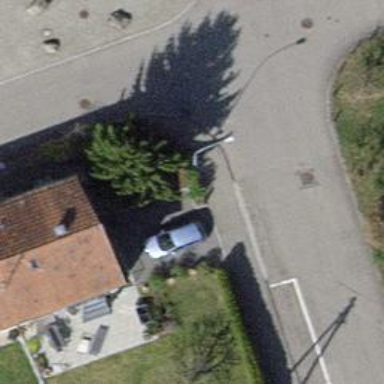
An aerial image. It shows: Semidetached house with gabled roof.